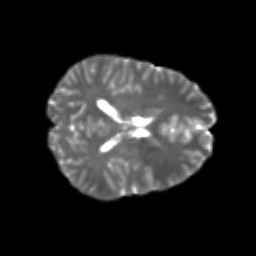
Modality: T2w
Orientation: axial
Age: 21
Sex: male
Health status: healthy
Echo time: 0.074 s